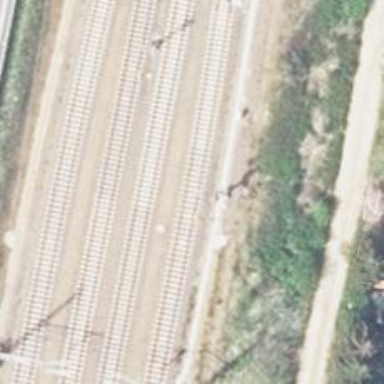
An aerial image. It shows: Railway signal with block marker train protection type.